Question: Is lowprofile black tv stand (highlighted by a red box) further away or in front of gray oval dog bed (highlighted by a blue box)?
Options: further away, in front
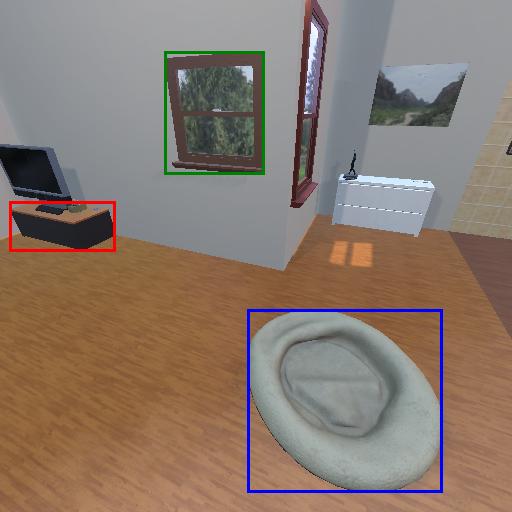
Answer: further away